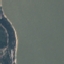
Land use / land cover: SeaLake